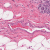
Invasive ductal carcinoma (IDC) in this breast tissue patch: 0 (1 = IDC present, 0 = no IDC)